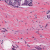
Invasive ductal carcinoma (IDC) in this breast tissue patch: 0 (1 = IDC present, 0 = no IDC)